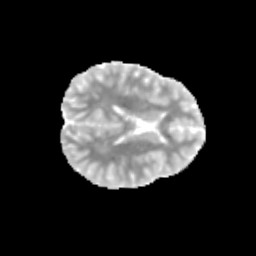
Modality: MD
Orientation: axial
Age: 13
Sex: female
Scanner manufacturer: siemens
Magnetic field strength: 3 T
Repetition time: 3.8 s
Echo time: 0.07 s